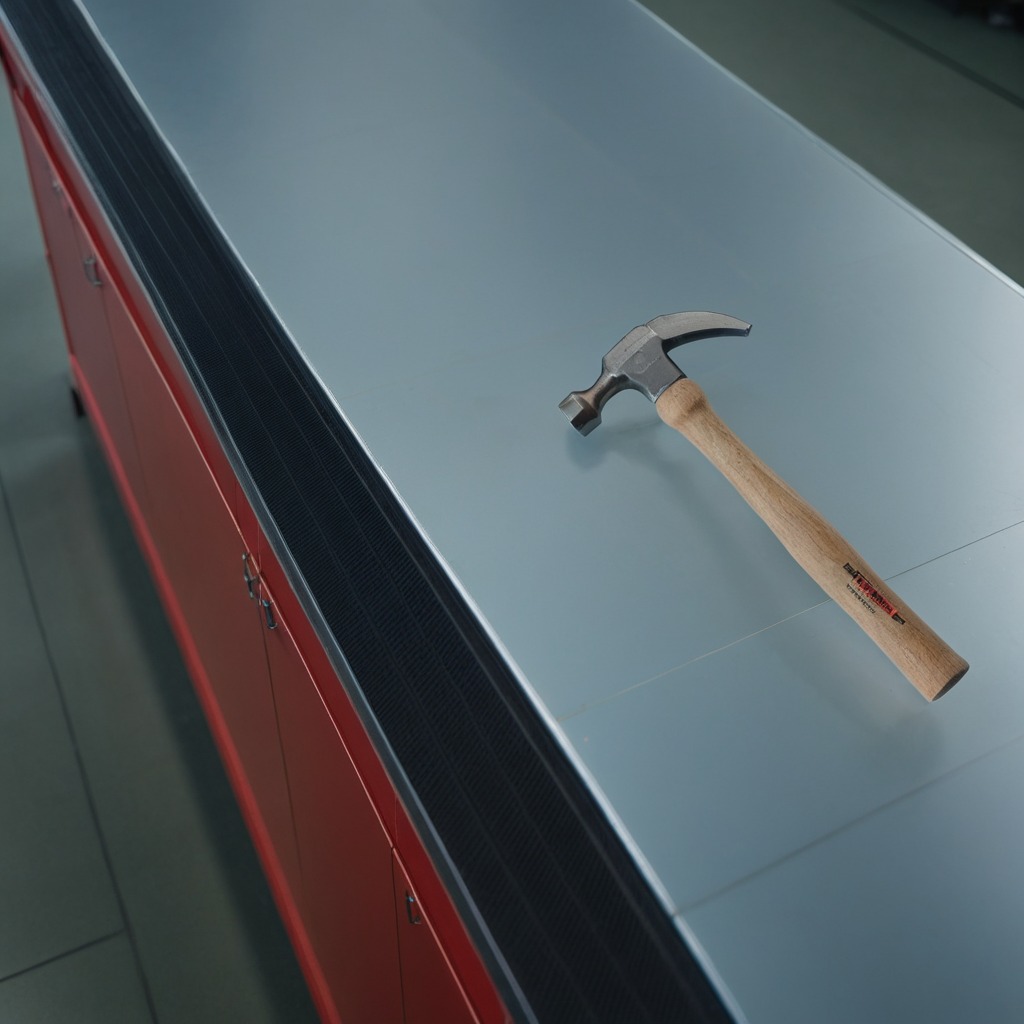
A hammer lies on the surface of the toolbox.